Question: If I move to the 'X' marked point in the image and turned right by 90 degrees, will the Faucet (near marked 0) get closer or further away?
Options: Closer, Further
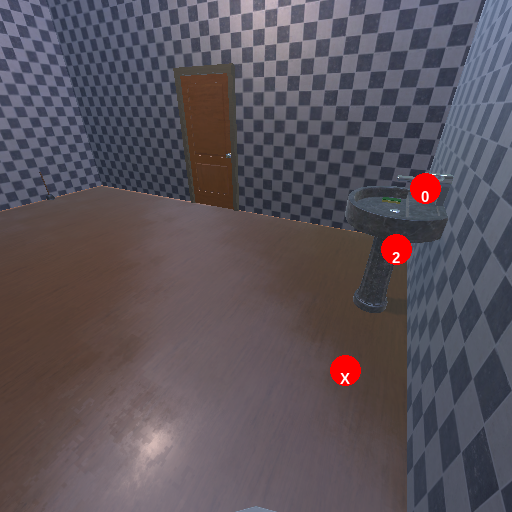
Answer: Closer